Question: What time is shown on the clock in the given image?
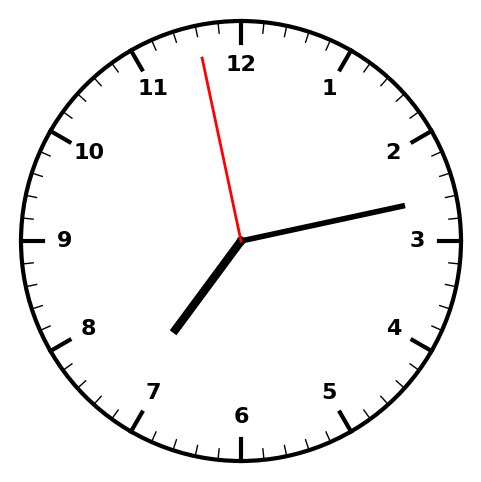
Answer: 07:12:58